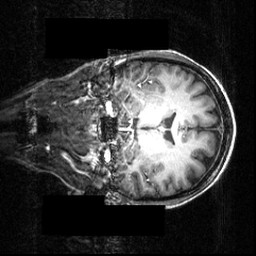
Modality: T1w
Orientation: coronal
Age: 23
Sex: female
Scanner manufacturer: siemens
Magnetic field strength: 3.951 T
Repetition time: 1.5 s
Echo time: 0.00335 s